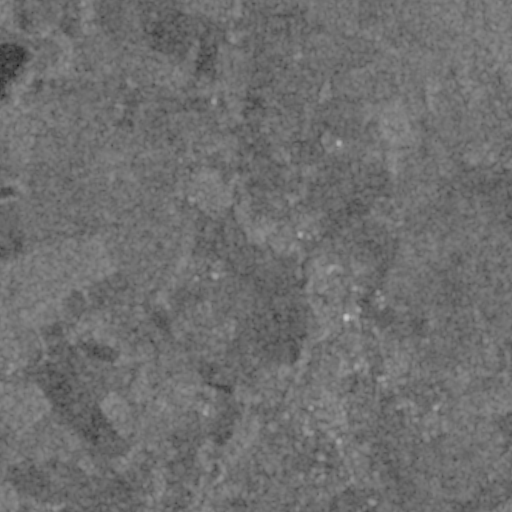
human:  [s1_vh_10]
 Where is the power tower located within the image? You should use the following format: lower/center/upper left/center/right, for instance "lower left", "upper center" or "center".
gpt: The power tower is located in the lower right of the image.
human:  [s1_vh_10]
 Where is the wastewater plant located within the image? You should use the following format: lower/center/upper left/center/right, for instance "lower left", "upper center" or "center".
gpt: The wastewater plant is located in the lower center of the image.
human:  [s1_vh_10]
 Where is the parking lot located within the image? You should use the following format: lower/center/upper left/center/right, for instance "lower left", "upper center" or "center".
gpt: There is no parking lot in the image.

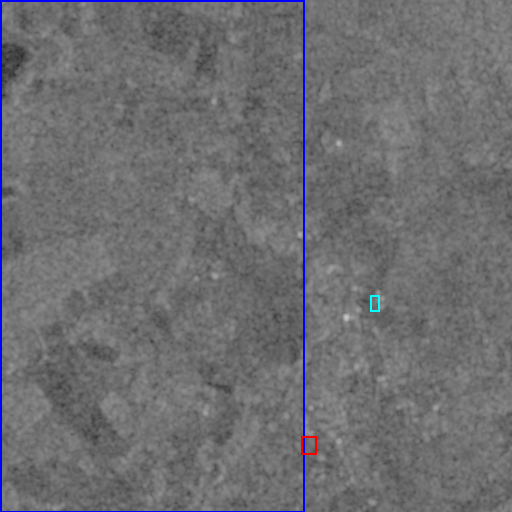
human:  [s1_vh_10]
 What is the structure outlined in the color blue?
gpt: The structure outlined in blue is a crop field.
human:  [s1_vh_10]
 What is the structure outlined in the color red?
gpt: The structure outlined in red is a park.
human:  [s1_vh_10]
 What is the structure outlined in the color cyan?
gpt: The structure outlined in cyan is a parking lot.
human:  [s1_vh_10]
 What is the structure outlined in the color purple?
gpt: There is no purple outline.